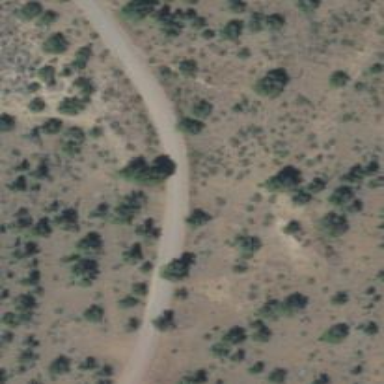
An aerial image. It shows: Unclassified road.